Question: I have an open dialog window which has a resizable width and a max-height which induces scrolling. I would like to position a div (or multiple elements, if necessary) at the top of this dialog such that, when I scroll, the div remains visible. I would also like the div's width to fill that of the dialog.
So, I start with some basic HTML mark-up:
'''
<div id="dialog">
<div id="dialogHeader"><div>
<div id="dialogContents"></div>
</div>
'''
At this point, dialogHeader's width automatically scales to fit dialog's width. However, if I scroll down through dialogContents, dialogHeader scrolls out of the viewport.
I experience the opposite issue when marking dialogHeader with "position: fixed;" Now, it stays in the viewport, but its width shrinks to that of its contents.
If I set dialogHeader's width to 100% then it expands far outside of the dialog.
Is there any trick to achieving both of these effects? Or do I need to monitor the dialog's width using jQuery and automatically adjust dialogHeader's width?
Here's a screenshot showing my element at the top of the dialog with its position set to fixed. Note that you can see the green background not covering the entirety of the top.
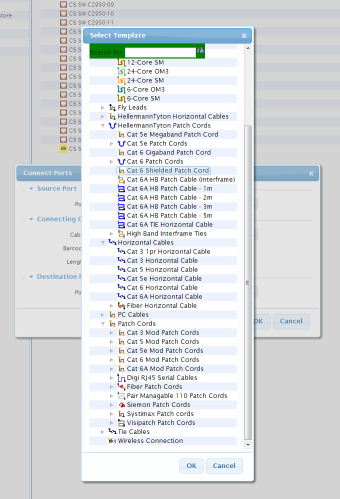
Answer: Position the window contents separately and absolutely within the window container, and use 'overflow:auto' to force the contents to scroll instead of overflowing/growing their parent.
You can just put any top-floater elements in the parent context.
<URL>
Note that you can resize the output window at will to test how it resizes.